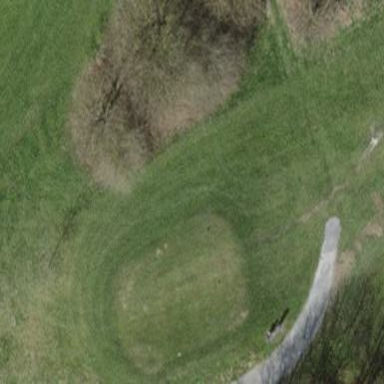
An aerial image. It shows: Grass area designated as golf tee.